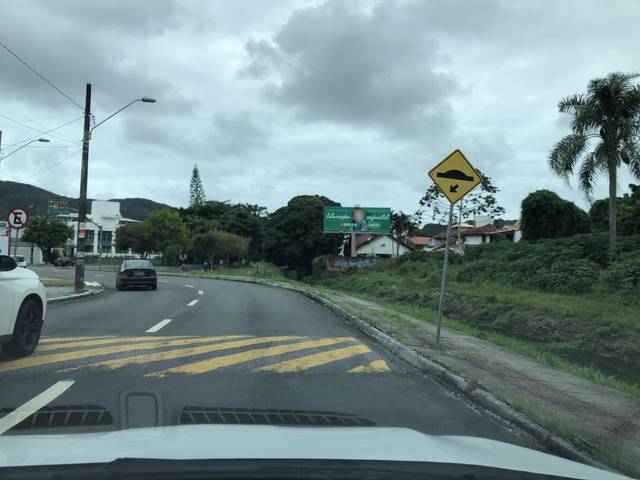
Region: Brazil
Coordinates: -27.592, -48.513